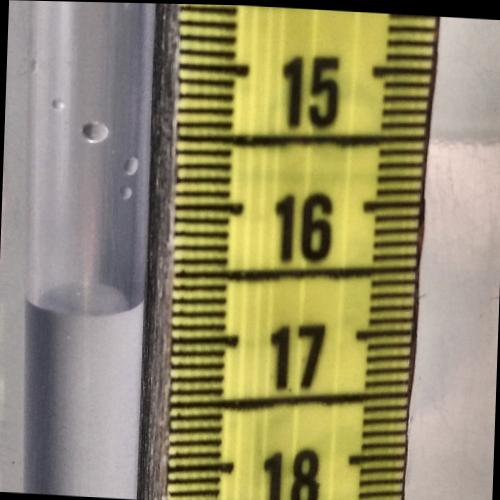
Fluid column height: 16.8 cm